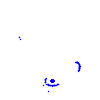
Particle: proton